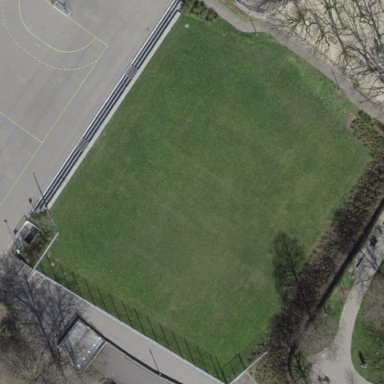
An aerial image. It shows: Pitch with unpaved surface.